Interaction volume radius: 5 \u00c5
Interaction volume height: 10 \u00c5
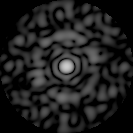
Disorder parameter: 0.8233